Question: According to YouTube's <URL> - use WebVTT to do so.
I was able to use 'align:start position:100%' to successfully align captions to the right of the video viewport, but any variation of 'align-left' or 'align-end' that I try simply reverts to the default (centre) alignment.
The 'line-left' syntax from Example 7 in the W3C's <URL> states:
> The "line-left" or "line-right" only refers to the physical side of the box to which the "position" setting applies, in a way which is agnostic regarding the horizontal or vertical direction of the cue. It does not affect or relate to the direction or position of the text itself within the box.
But when I try to use this to explicitly specify a left align, I get an error from YouTube when uploading the file (line 17 refers to the 3rd cue - the actual error is the 'line-left' on line 18):

'''
WEBVTT
Kind: captions
Language: en
1
00:00:16.439 --> 00:00:20.998 align:start position:100% // Successfully aligns right
myry khnWN dy chmkhn jhmkhy
Mere kannaan de chamkan jhumke
Sparkling jewels adorn my ears
2
00:00:21.038 --> 00:00:25.037 align:left position:0% // Silently fails; falls back to centre alignment
myry khnWN dy chmkhn jhmkhy
Mere kannaan de chamkan jhumke
Sparkling jewels adorn my ears
3
00:00:25.837 --> 00:00:30.037 align:left position:0%,line-left // Fails with errors
mynwN wykhhy hw wy py'y ghm khy
Mainoon wekhe hawa wi pai ghum ke
Even the breeze turns around to get a glimpse of me
'''
Is the 'line-left'/'line-right' syntax not supported by YouTube at all, or am I just using it wrong? If it's not, how can I force my subtitles to align left?
'English (United Kingdom)''Language: en'
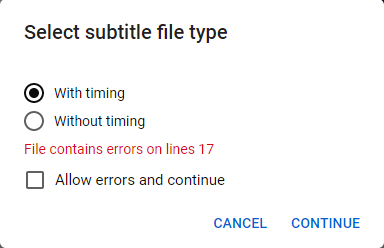
Answer: Since first writing up this question, and after a lot of reading the specs and testing against them, I managed to stumble on the right permutation of code needed to solve this issue, with some caveats.
For the most part, you can use:
'<timecode> align:left position:0% size:50%' to left-align captions
'<timecode> align:right position:100% size:50%' to right-align them
'<timecode> line:0%' to position them at the top of the video
...at least in my particular case. However, this approach seems to fail completely on longer lines, which fall back to being centre-aligned.
I also don't understand why, but the 'size' directive always needed to be around 50% in my video: setting it to too low or too high a value - including 100%, as would be the case in CSS - also seems to fail.